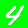
Digit: 4